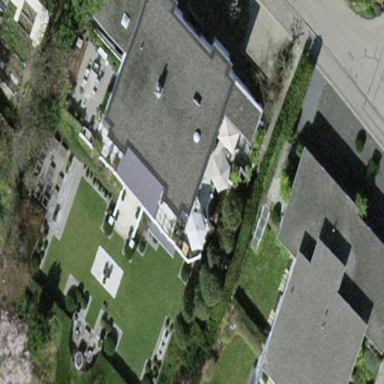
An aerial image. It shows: View of roof of building.